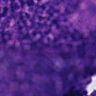
Metastatic tissue present: no